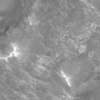
Label: not_dusty